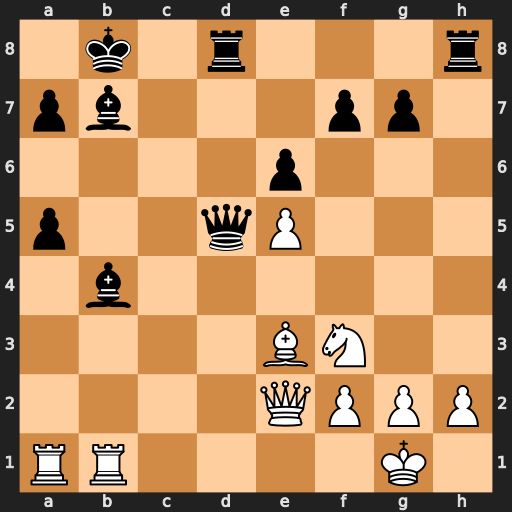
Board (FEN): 1k1r3r/pb3pp1/4p3/p2qP3/1b6/4BN2/4QPPP/RR4K1
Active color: w
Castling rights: -
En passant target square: -
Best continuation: Bxa7+ Kxa7 Rxb4